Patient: sex M, age 24
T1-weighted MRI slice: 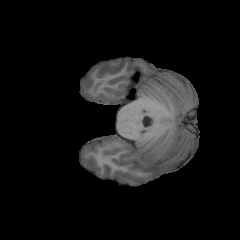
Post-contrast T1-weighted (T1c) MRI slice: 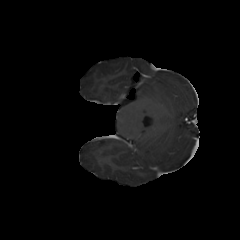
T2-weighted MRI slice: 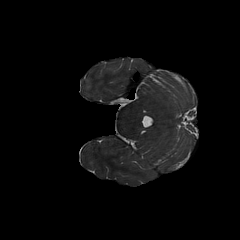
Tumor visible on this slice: no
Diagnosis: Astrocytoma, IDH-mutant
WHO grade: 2